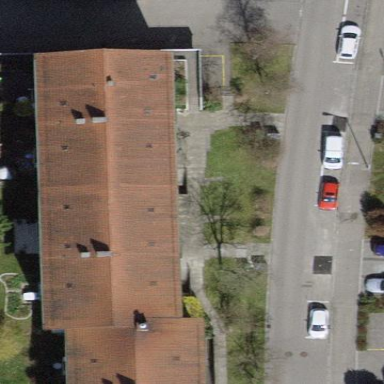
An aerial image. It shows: Building with tiled roof.